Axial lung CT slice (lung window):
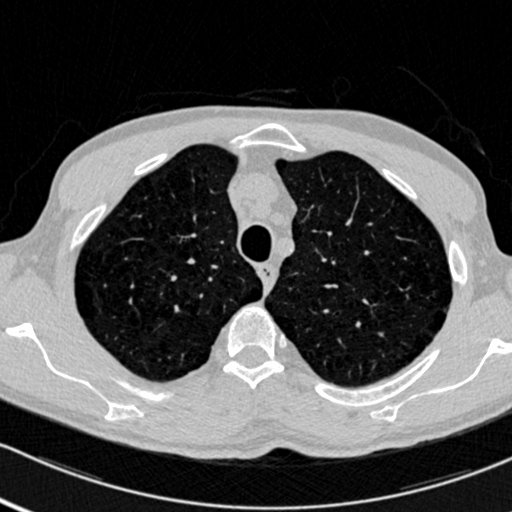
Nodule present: no